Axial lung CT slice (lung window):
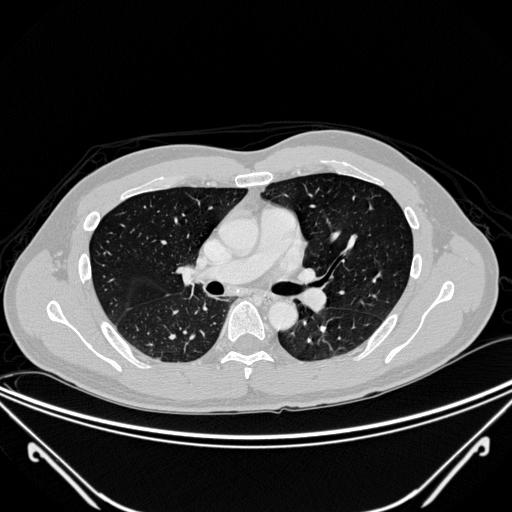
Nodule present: no